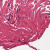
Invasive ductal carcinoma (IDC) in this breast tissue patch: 0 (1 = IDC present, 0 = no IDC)